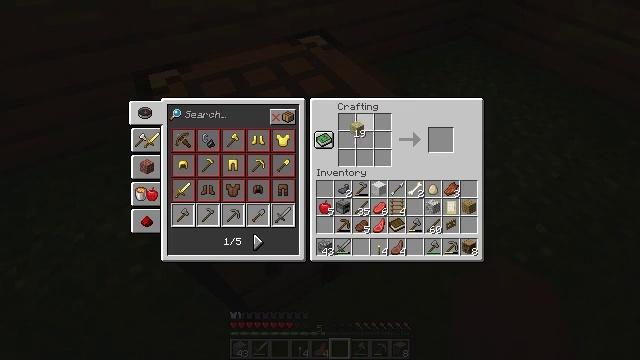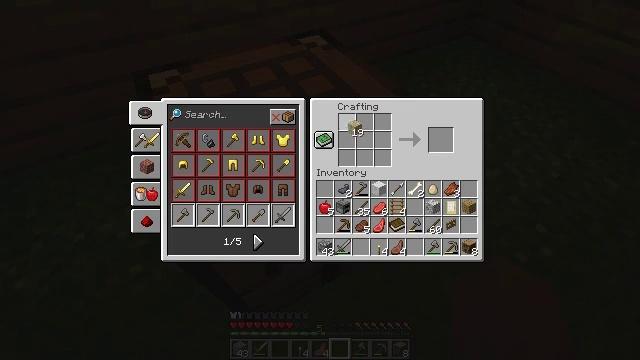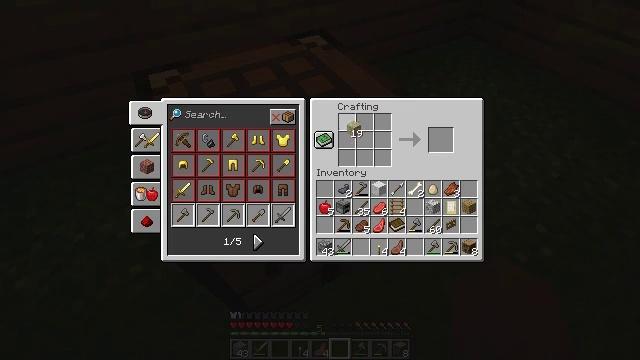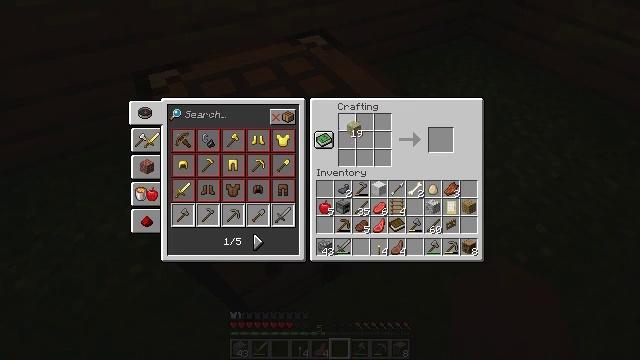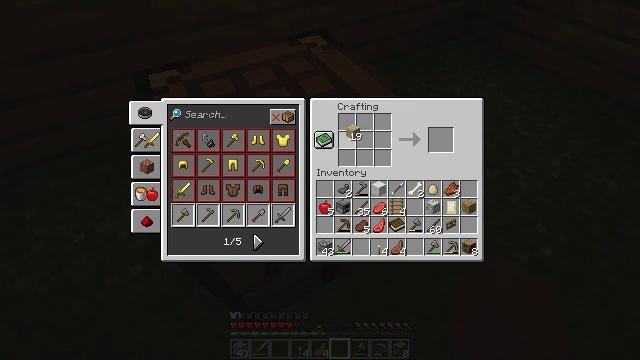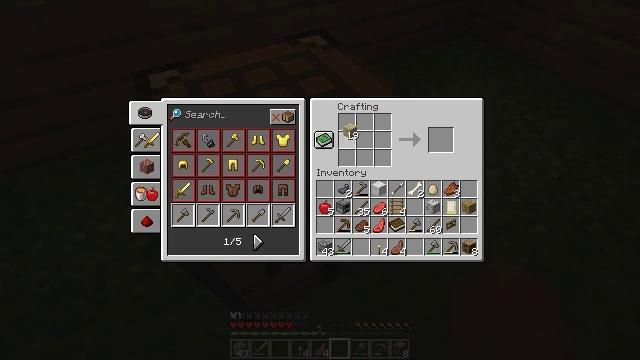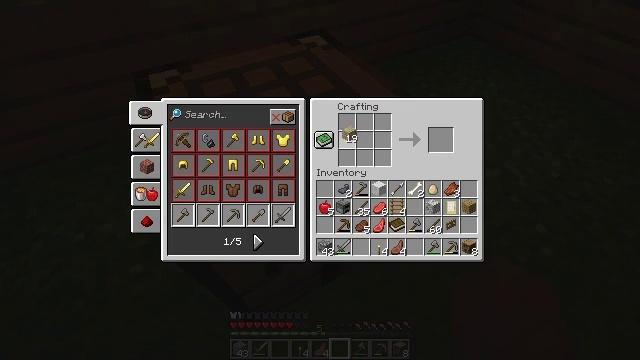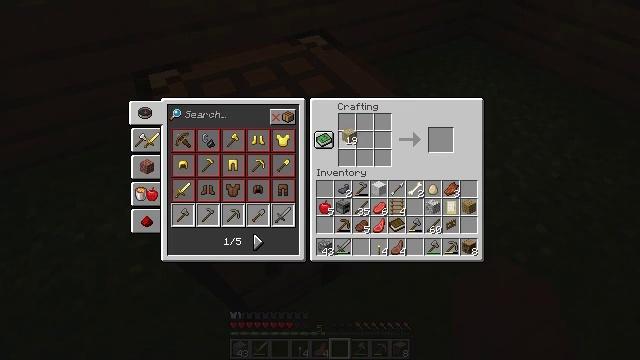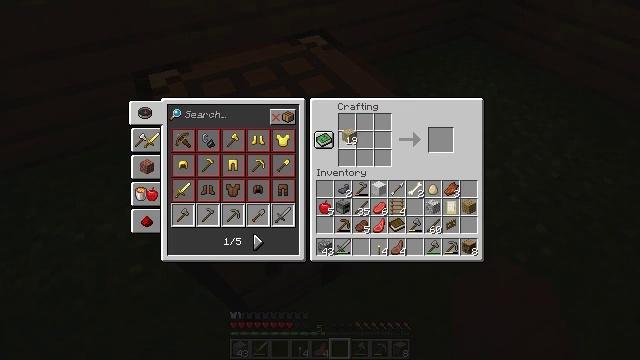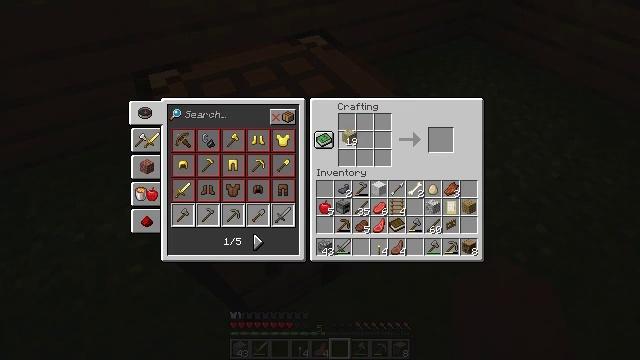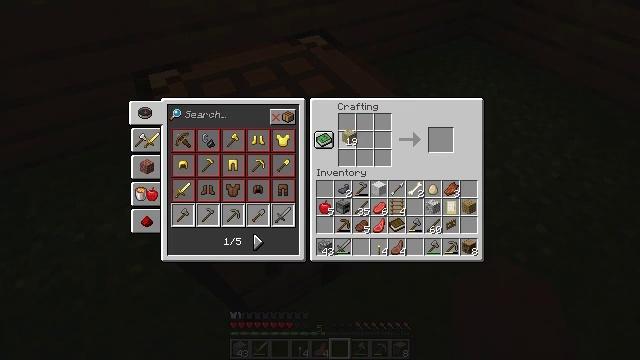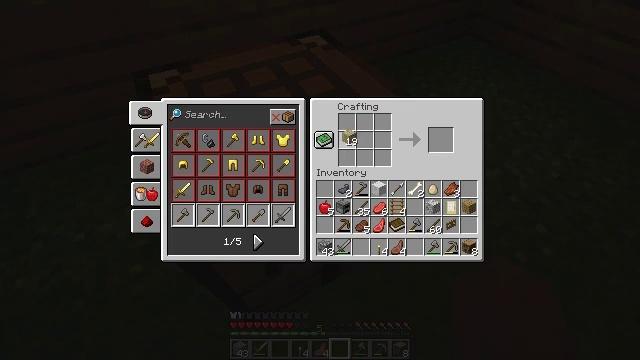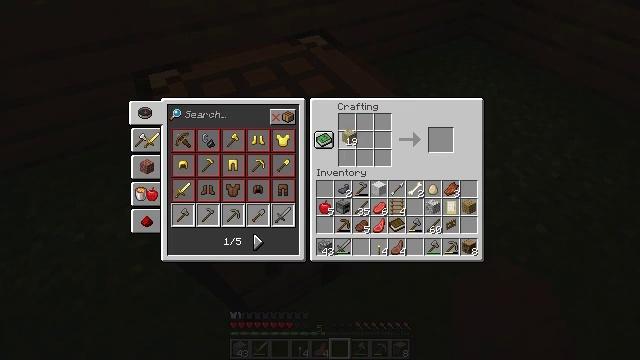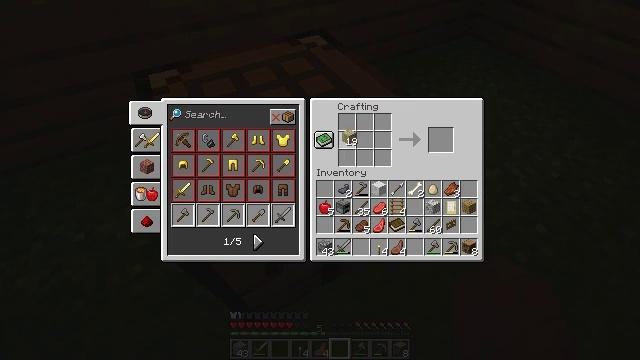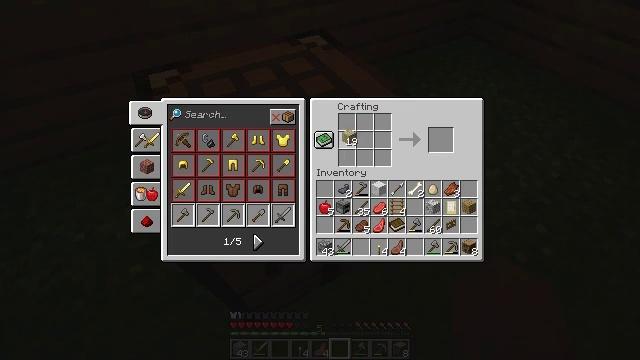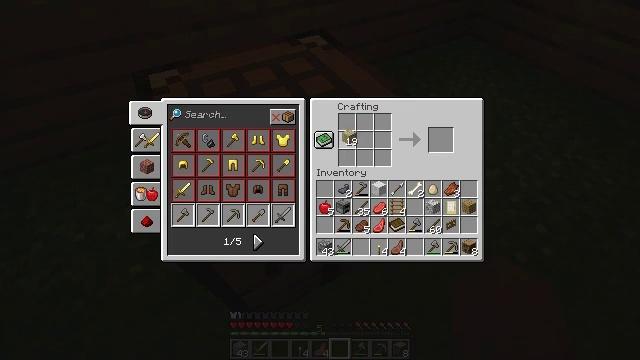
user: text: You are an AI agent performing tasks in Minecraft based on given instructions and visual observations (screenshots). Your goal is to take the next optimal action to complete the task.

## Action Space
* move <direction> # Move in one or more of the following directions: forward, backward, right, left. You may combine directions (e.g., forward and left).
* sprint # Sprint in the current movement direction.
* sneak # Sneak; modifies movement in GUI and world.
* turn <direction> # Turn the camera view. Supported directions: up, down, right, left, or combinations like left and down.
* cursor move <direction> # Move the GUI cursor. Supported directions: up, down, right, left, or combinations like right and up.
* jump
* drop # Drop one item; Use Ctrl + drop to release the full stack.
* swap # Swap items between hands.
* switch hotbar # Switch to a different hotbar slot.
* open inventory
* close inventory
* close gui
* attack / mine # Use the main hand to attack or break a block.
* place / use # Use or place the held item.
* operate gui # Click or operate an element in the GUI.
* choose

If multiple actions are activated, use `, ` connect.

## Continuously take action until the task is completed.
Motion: motion action
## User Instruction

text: Craft multiple birch slabs using birch planks.
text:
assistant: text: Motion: no_op
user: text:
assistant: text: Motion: no_op
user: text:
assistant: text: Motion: no_op
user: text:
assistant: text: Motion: no_op
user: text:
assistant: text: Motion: no_op
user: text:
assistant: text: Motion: no_op
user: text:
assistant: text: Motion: no_op
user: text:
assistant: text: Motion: no_op
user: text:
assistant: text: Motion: no_op
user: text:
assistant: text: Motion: no_op
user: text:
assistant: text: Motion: no_op
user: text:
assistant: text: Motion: no_op
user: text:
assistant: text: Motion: no_op
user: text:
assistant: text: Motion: no_op
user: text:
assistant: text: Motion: operate gui
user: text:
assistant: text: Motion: operate gui
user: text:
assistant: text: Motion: operate gui
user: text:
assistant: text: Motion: operate gui
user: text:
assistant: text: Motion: no_op
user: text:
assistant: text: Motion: no_op
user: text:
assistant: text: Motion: no_op
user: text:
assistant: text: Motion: no_op
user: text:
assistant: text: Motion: no_op
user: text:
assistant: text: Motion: no_op
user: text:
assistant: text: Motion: no_op
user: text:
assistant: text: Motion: no_op
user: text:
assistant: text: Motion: choose
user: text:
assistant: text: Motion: choose
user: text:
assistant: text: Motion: no_op
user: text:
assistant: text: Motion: no_op